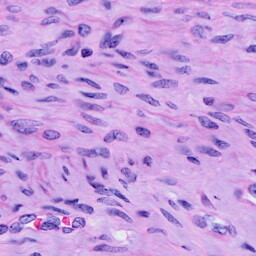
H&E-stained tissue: Cervix